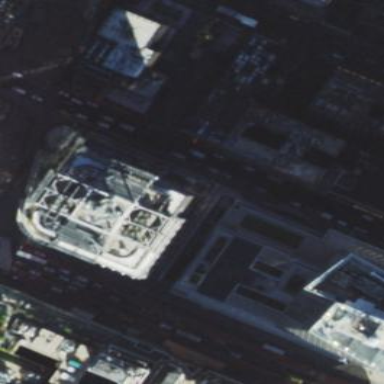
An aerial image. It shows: Part of building with flat concrete roof.